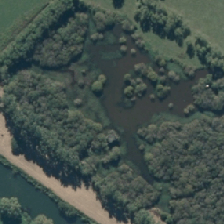
Land cover: herbaceous_freshwater_vege